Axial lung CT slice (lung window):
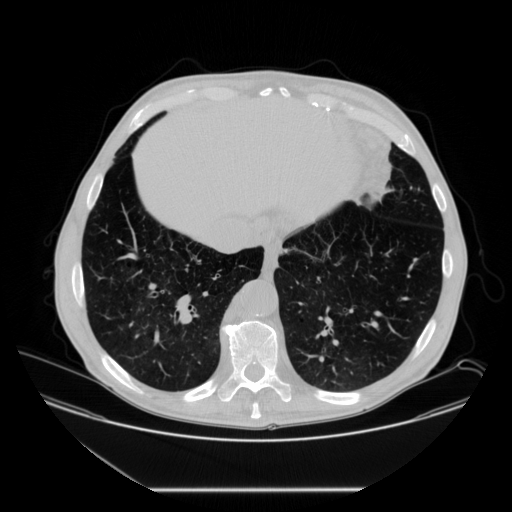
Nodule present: no